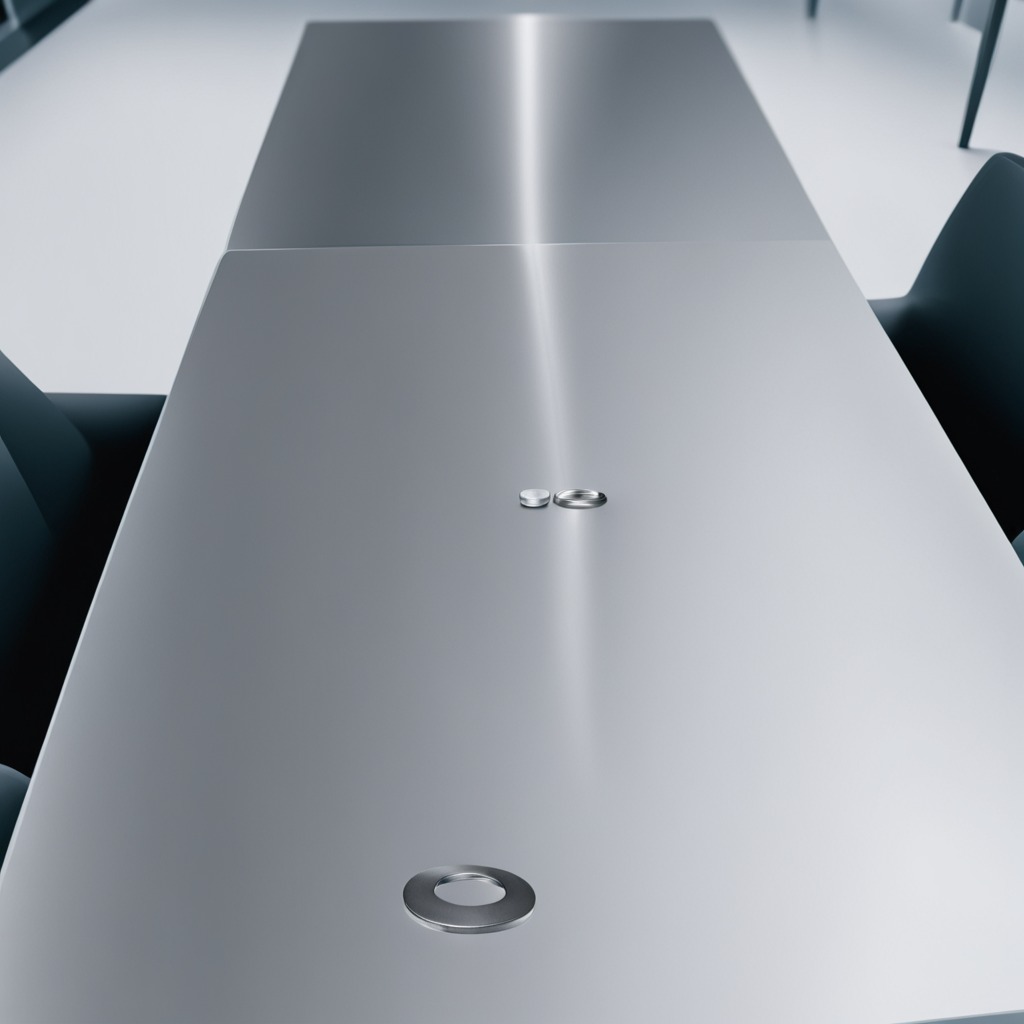
A flat metal washer is lying on the stainless steel table.